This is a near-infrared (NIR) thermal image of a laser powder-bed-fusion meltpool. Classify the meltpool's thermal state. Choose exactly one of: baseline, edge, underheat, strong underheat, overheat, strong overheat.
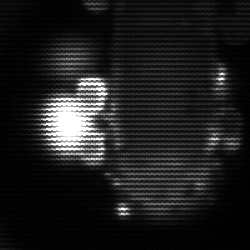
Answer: strong underheat